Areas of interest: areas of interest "Scenic Spot"
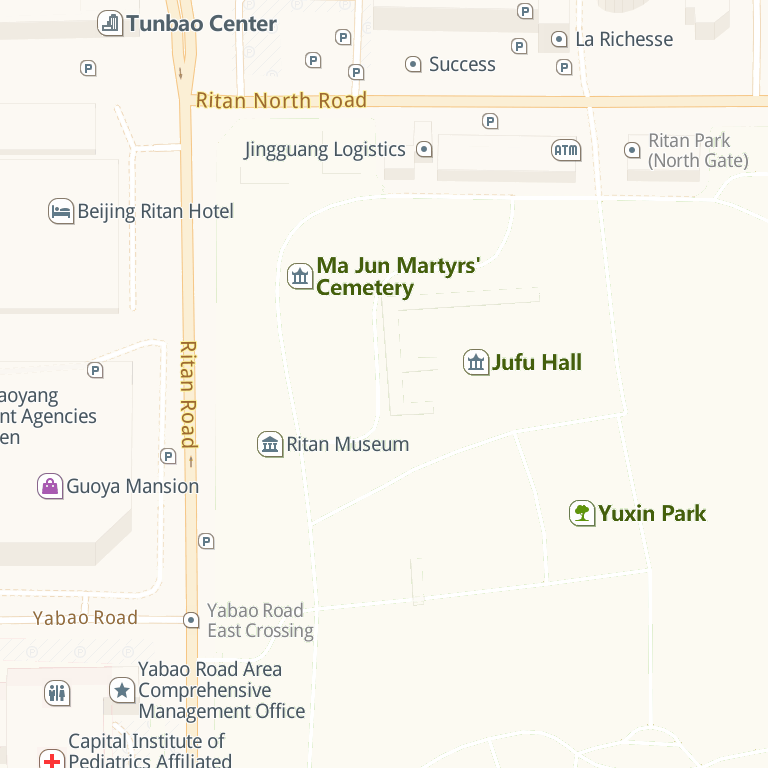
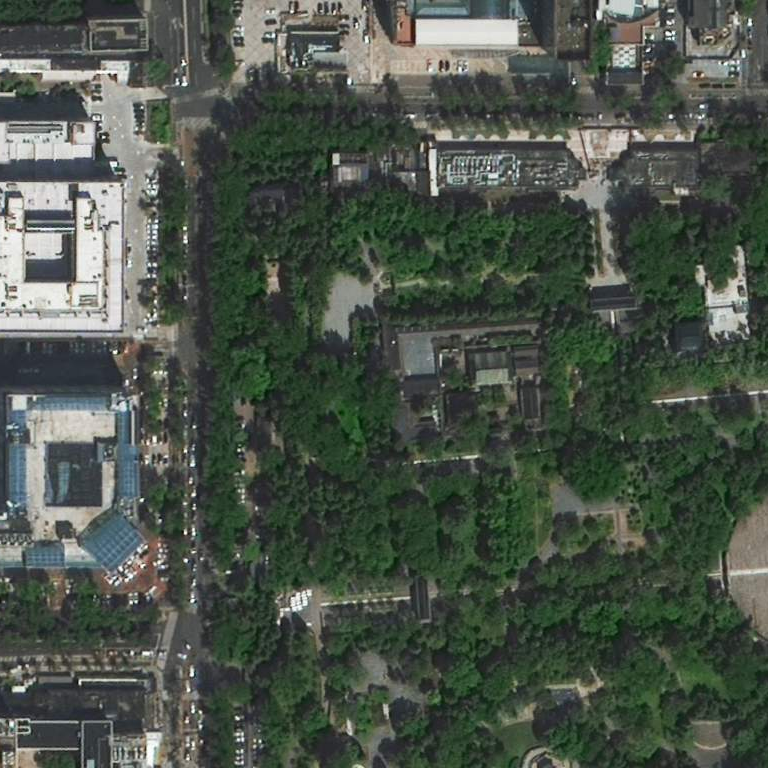